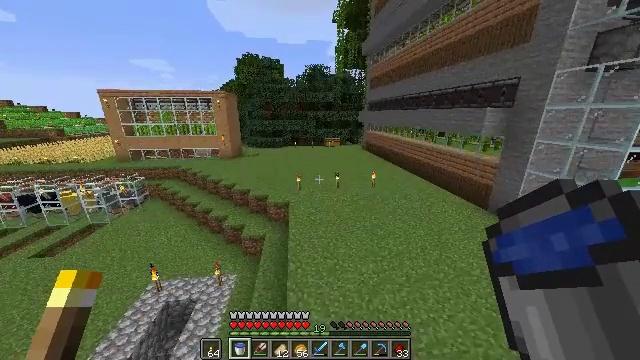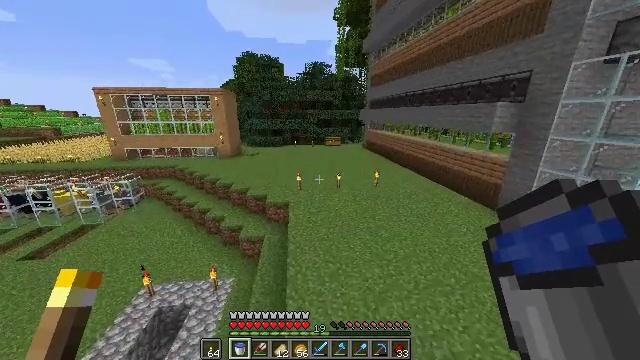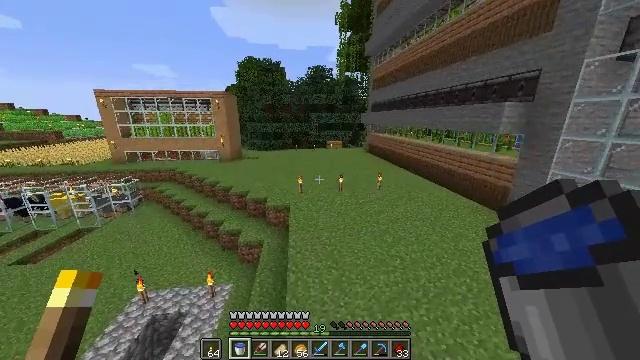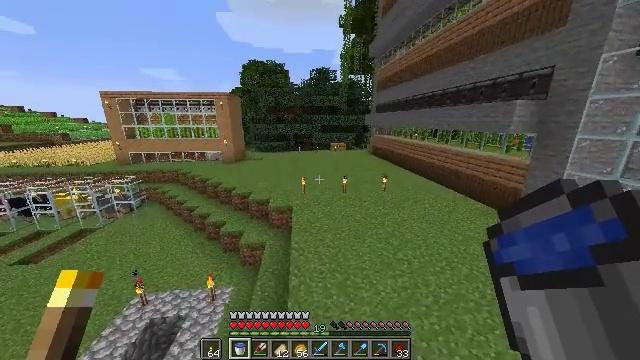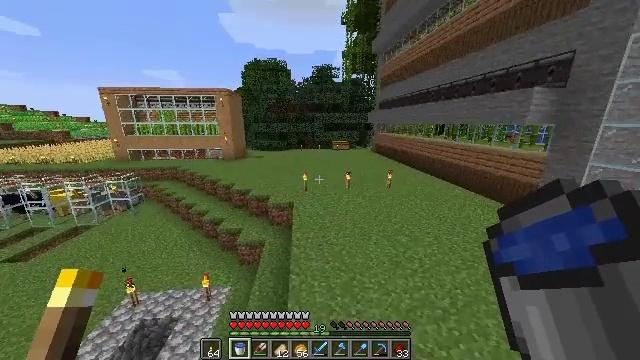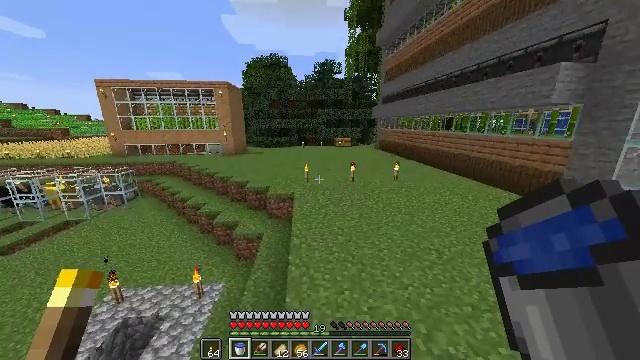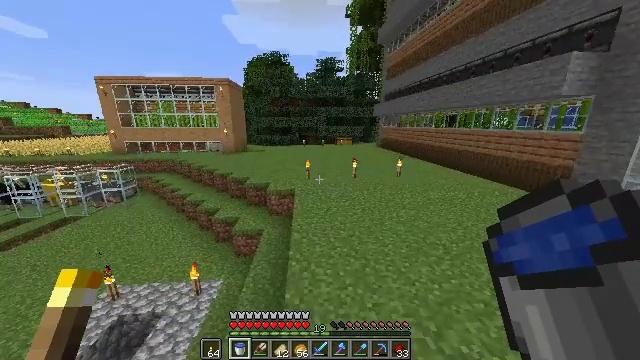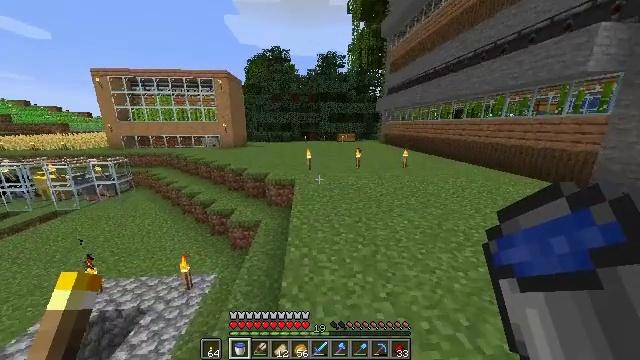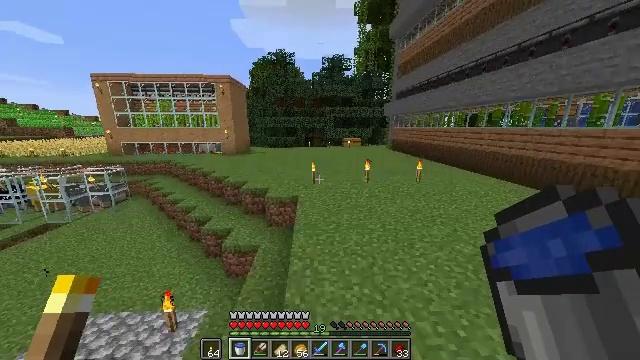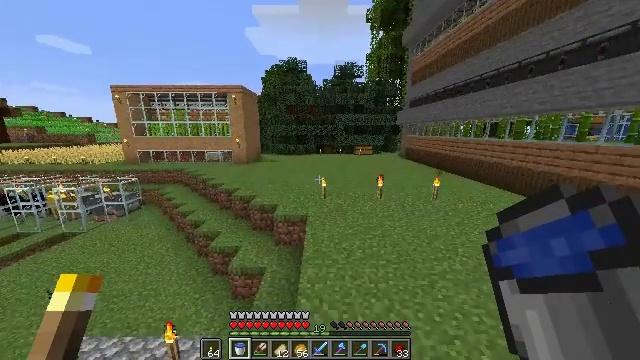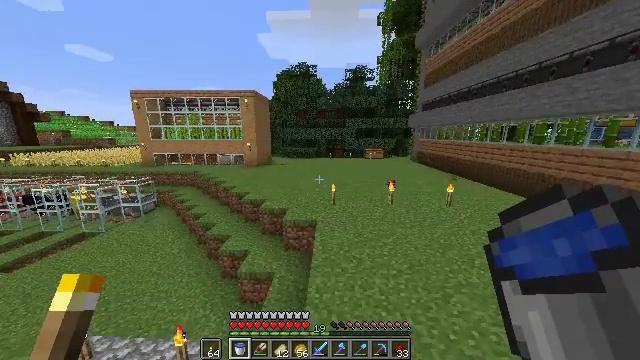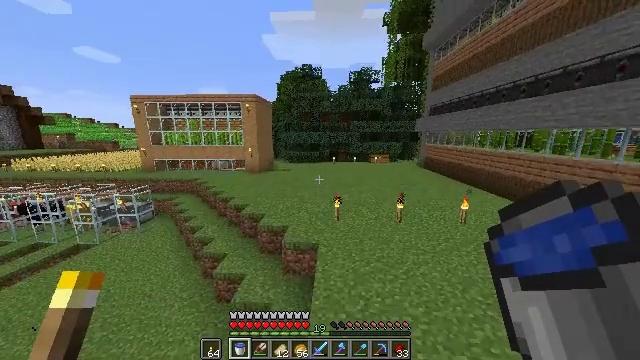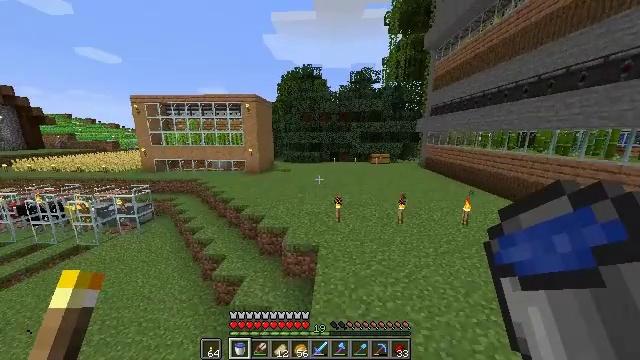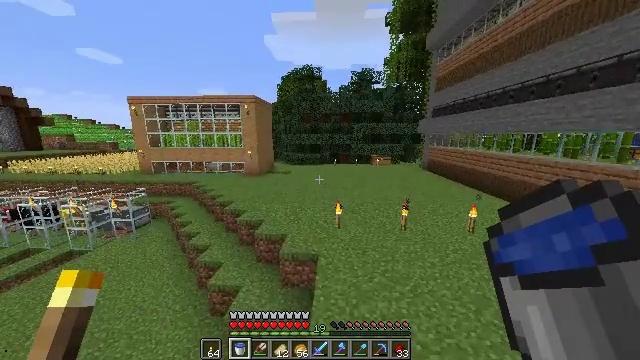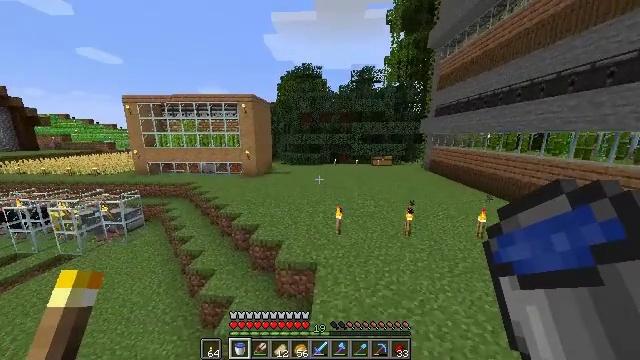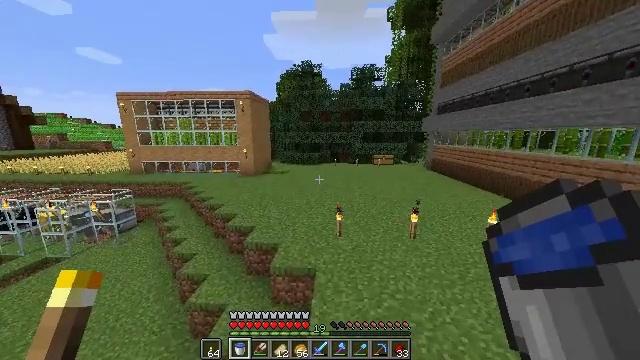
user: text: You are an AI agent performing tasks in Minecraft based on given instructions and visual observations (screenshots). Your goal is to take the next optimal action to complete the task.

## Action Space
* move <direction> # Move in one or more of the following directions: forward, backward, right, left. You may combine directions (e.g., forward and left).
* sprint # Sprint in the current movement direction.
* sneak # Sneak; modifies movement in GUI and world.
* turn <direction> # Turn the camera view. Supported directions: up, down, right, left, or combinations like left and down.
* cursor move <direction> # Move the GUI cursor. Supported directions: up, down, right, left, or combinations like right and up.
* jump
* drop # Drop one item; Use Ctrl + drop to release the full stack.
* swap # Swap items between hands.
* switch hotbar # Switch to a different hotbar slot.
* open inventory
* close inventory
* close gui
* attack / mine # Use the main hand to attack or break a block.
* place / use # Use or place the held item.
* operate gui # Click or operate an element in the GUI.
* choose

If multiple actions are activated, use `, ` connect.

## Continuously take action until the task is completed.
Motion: motion action
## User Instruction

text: Mine the repeater.
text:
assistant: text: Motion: move forward, jump
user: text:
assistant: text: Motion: move forward, turn up, jump
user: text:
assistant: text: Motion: move forward, jump
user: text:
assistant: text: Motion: move forward, sprint, jump
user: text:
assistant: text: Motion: move forward, sprint, jump
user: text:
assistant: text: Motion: move forward, sprint, jump
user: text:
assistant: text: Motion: move forward, sprint, jump
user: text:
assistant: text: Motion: move forward, sprint, turn left, jump
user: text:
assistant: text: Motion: move forward, turn left and up, jump
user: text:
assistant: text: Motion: move forward, turn left, jump
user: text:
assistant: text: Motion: move forward, turn left, jump
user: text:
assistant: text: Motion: move forward, jump
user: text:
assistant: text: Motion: move forward, jump
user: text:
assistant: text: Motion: move forward, sprint, jump
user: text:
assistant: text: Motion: move forward, sprint, jump
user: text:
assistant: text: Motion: move forward, sprint, jump
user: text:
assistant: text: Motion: move forward, sprint, jump
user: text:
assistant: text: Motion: move forward, jump
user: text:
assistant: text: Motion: move forward, jump
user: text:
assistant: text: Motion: move forward, jump
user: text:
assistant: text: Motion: move forward, jump
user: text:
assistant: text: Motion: move forward, sprint, jump
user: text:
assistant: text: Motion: move forward, sprint, turn left, jump
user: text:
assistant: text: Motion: move forward, sprint, turn left, jump
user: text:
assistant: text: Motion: move forward, sprint, turn left, jump
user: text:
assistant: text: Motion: move forward, turn left and up, jump
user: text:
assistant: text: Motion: move forward, turn left, jump
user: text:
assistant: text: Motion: move forward, turn left, jump
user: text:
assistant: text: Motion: move forward, turn left, jump
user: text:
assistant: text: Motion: move forward, sprint, turn left, jump